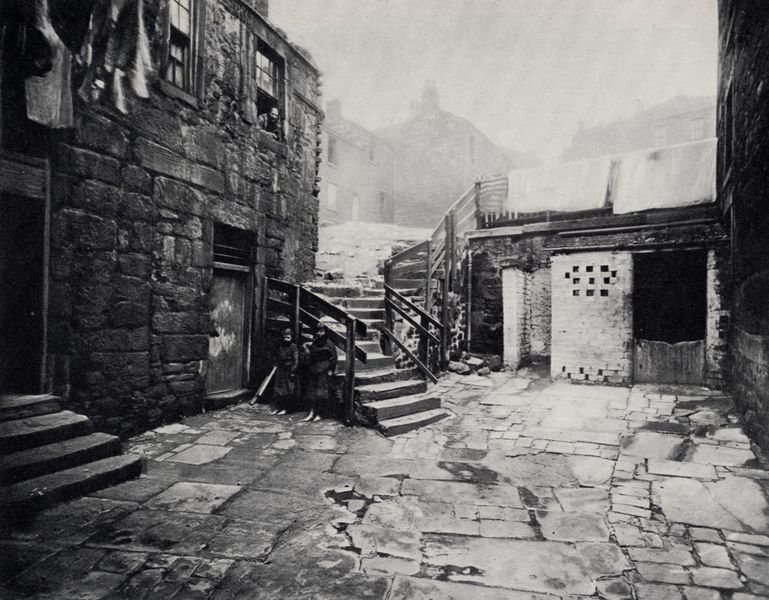
Titel: Nahaufnahme, Nr. 267 High Street
Künstler: Thomas Annan
Institution: unbekannt
Schlagwörter: berg, himmel, mann, schatten, wasser, weiß, menschen, stadt, wäsche, fenster, glas, grau, hell, holz, licht, männer, schwarz, strasse, tür, dach, gebäude, haus, schnee, tuch, weg, teppich, arm, kleidung, mensch, stein, steine, erde, häuser, boden, tücher, decke, kind, england, kinder, pfütze, gasse, italien, pflaster, trocknen, türen, jungen, gebirge, leer, verlassen, dorf, dächer, giebel, mauer, ziegel, nebel, backstein, bauernhof, hof, türe, winter, platz, krieg, treppe, treppen, einfach, aufgang, geländer, stufen, teppiche, lichteinfall, laken, tor, foto, fotografie, photographie, pfützen, wände, verfall, eingang, fugen, hinterhof, treppenstufen, innenhof, scheune, hauswand, diesig, feuchtigkeit, mauerwerk, scheiben, schwarz-weiß, loch, fliesen, pflastersteine, türstock, photo, toilette, kaputt, ziegelsteine, mauern, gitterfenster, stall, treppengeländer, platten, glasscheiben, london, armut, fotographie, steinplatten, rückwand, holzgeländer, verschlag, holztür, schottland, ziegelstein, decken, feucht, viertel, insular, stiege, pflasterung, irland, trostlosigkeit, abgang, armenviertel, gosse, grossbritannien, aufgehangen, gügel, hinterhofromantik, latrine, licteinfall, meschenleer, perpektive, treppem